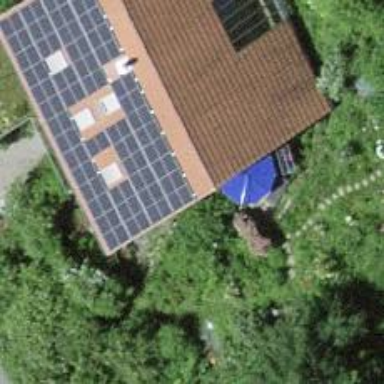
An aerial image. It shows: Solar power generator using photovoltaic panels.